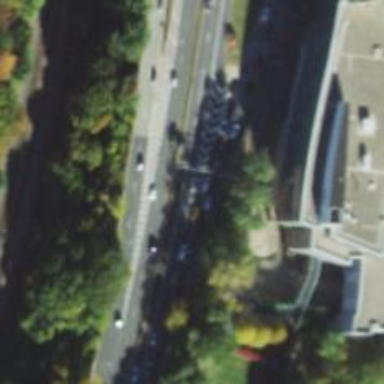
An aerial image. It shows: Solid road edge marking is visible.